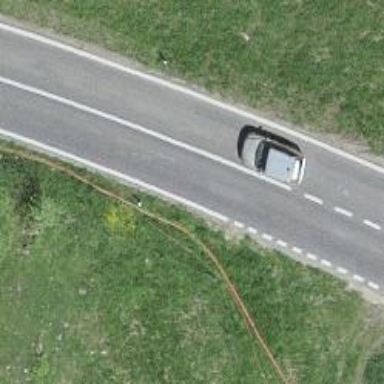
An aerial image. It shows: Secondary road.